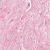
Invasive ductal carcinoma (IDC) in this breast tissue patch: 0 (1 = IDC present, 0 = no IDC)